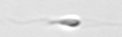
Label: flagellate_morphotype3